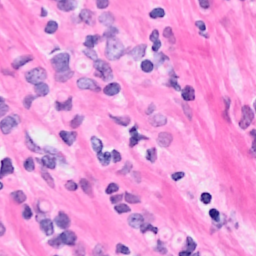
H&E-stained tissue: Breast